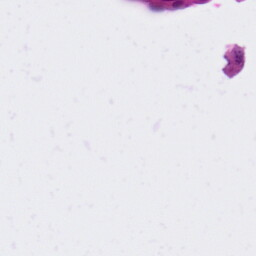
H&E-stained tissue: Colon